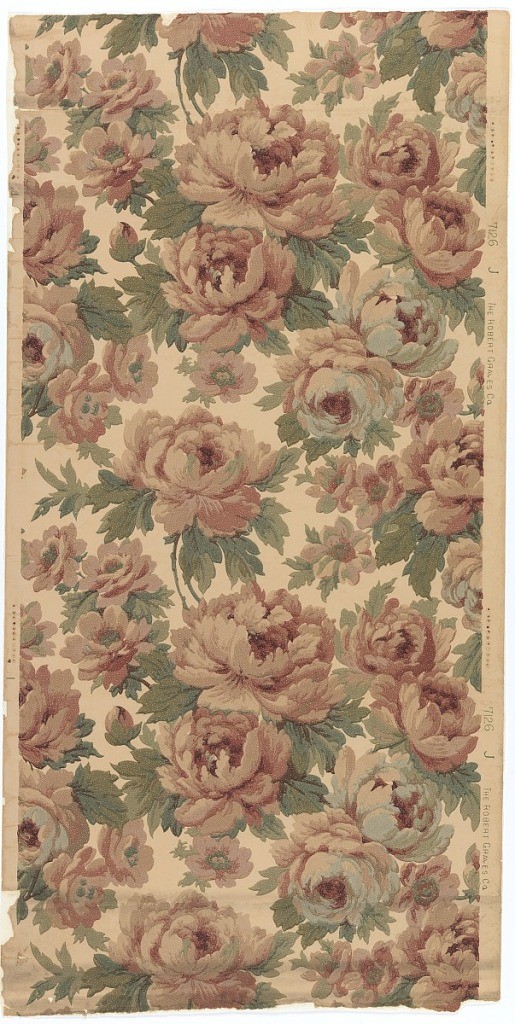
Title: Sidewall
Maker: Robert Graves Co., New York, New York
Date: ca. 1890
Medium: Machine-printed paper
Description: Large-scale pink roses with green leaves printed on white ground.